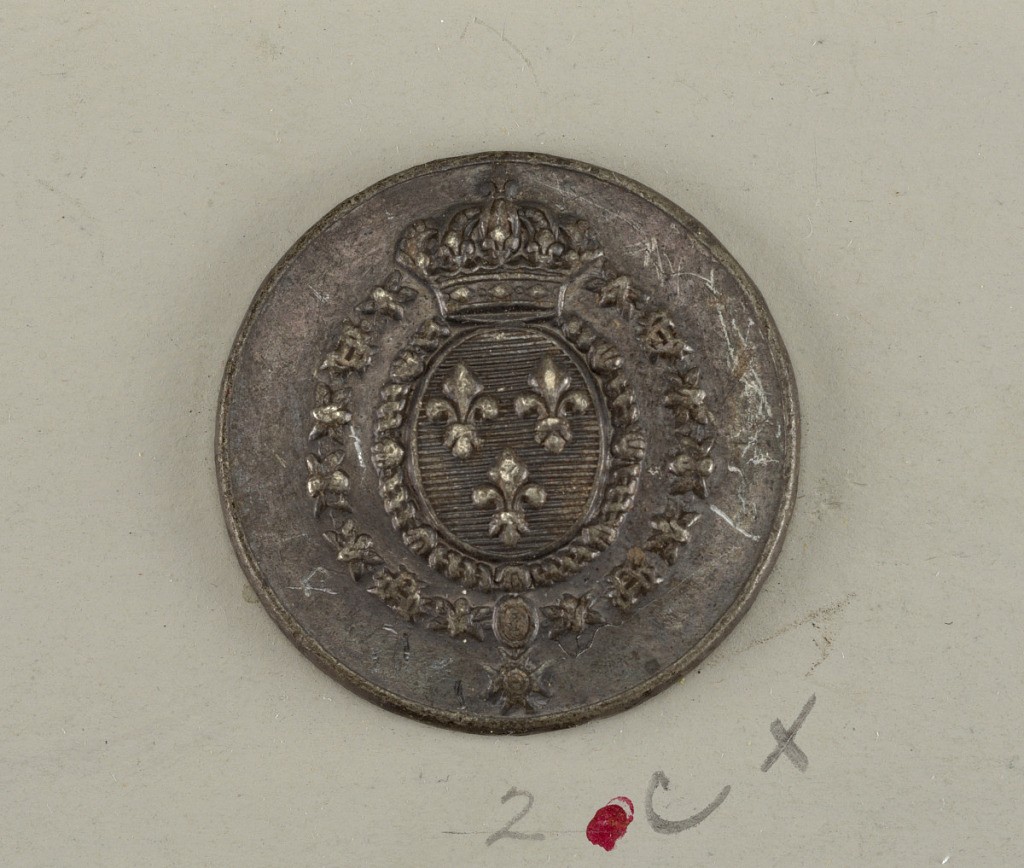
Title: Buttons
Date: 19th century
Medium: nickel plate on brass
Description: three fleur-de-lis on shield surrounded by chain with Maltese Cross and surmounted with Imperial Crown.

Component -c is on card H